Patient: sex M, age 73
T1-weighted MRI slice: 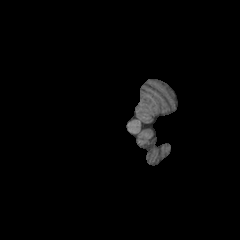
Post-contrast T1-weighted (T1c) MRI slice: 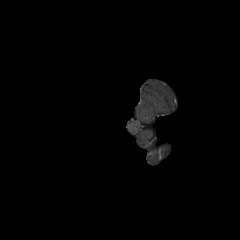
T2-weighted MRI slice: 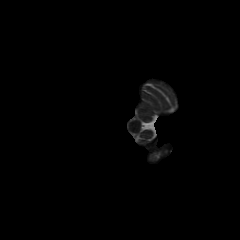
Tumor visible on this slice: no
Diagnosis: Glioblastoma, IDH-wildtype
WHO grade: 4